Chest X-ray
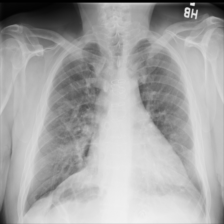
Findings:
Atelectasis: negative
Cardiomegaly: negative
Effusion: positive
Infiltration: negative
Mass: negative
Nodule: negative
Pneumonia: negative
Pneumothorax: negative
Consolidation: negative
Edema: negative
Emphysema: negative
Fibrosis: negative
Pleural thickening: positive
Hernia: negative